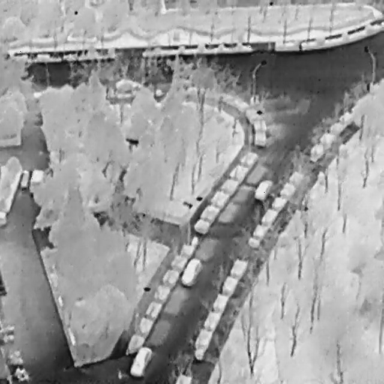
There are three Cars in the infrared image.